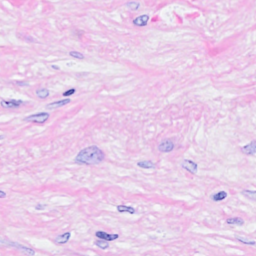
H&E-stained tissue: Breast